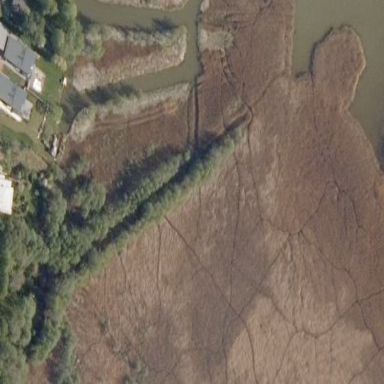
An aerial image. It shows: Reedbed in wetland area.